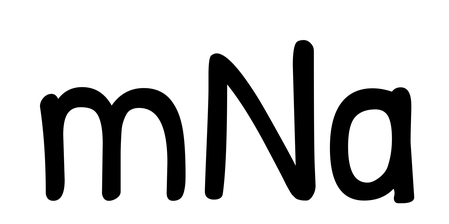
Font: PatrickHand-Regular